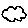
Label: cloud